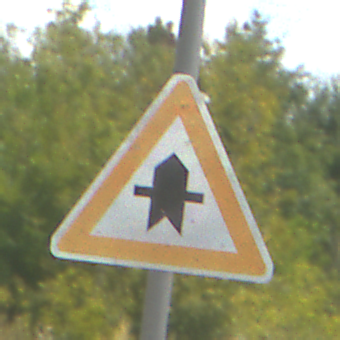
Verkehrszeichen: Vorfahrt
Umgebung: Outdoor, Suburban
Tageszeit: Midday
Wetter: PartlyCloudy
Licht: Natural
Jahreszeit: Summer
Kontrast: HighContrast